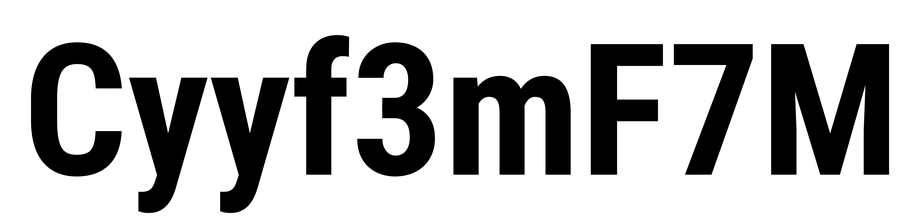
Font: Roboto_Condensed_Bold